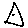
Label: triangle